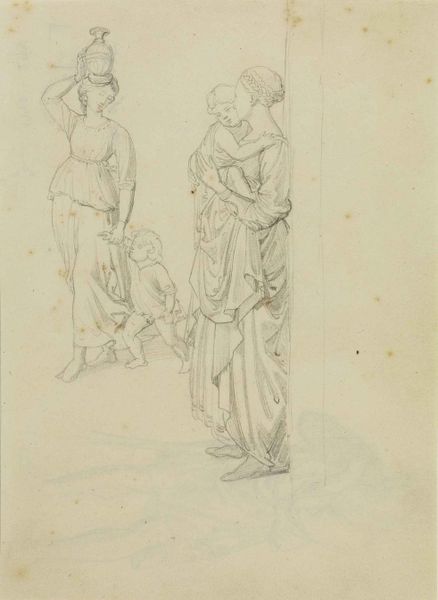
Titel: Zwei junge Italienerinnen auf der Straße, jede mit einem Kind
Künstler: Ernst Fries
Standort: Karlsruhe
Institution: Staatliche Kunsthalle Karlsruhe
Schlagwörter: fuß, hand, kopf, nackt, schatten, umhang, wasser, weiß, frauen, brust, frau, frisur, grau, haar, hell, kleid, kleider, köpfe, licht, schwarz, skizze, szene, säule, zeichnung, gürtel, tuch, beige, flasche, hose, jung, kappe, wand, arm, bluse, falten, faru, halten, johannes, stehen, tragen, ärmel, hals, gehen, schlank, gewand, haare, stehend, stoff, familie, kind, klassizismus, mutter, tochter, blatt, haarreif, schultern, zart, brunnen, kinder, amphore, kanne, krug, vase, taille, füße, küssen, papier, studie, afrika, grafik, monochrom, baby, haarband, figuren, weib, weiber, kopftuch, zopf, faltenwurf, junge, dünn, barfuss, gefäß, antike, knabe, orient, schwarz-weiß, radierung, bleistift, haarkranz, entwurf, kranz, bleistiftzeichnung, kleinkind, flecken, karaffe, krüge, jesus, geflochten, antik, toga, gehend, schreiten, unfertig, mona lisa, heilig, maria, tunika, sohn, führen, anna, schwach, anmut, römisch, mütter, kleinkinder, wasserträgerin, leonardo, graphit, da vinci, wasser holen, stockflecken, kuscheln, versorgen, mama, frau mit kind, trägt, trägerin, bend, krig, buss, ahnd, flechtfrisur, römerinnen, nany, krugträgerin, griechinnen, wasserholerinnen, mammas, säuglimg, skizze wasserträger mit kind faltenwurf